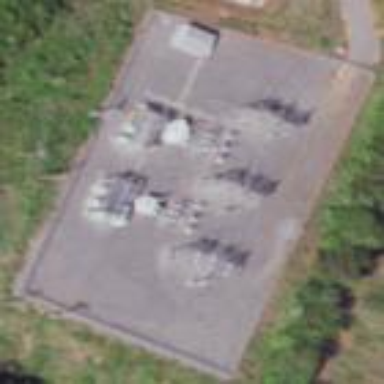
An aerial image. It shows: There is distribution substation enclosed by fence.